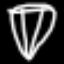
Label: diamond